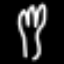
Label: fork